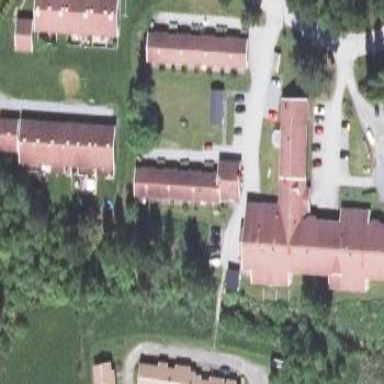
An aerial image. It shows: Retirement home in residential area.